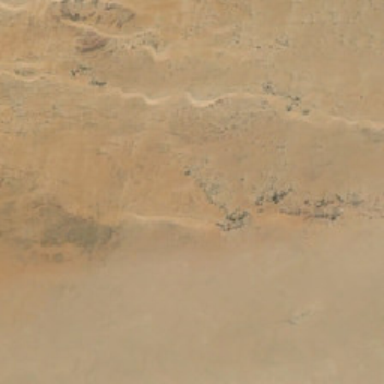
The desert is yellow .